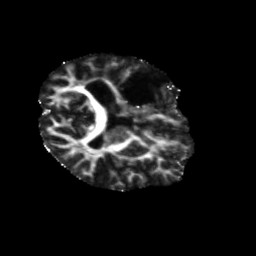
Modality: FA
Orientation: axial
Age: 57
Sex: male
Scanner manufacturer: siemens
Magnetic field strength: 3 T
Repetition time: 5.47 s
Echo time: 0.0854 s